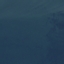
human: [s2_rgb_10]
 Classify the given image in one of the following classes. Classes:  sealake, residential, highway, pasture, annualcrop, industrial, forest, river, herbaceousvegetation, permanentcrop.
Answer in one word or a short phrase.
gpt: SeaLake